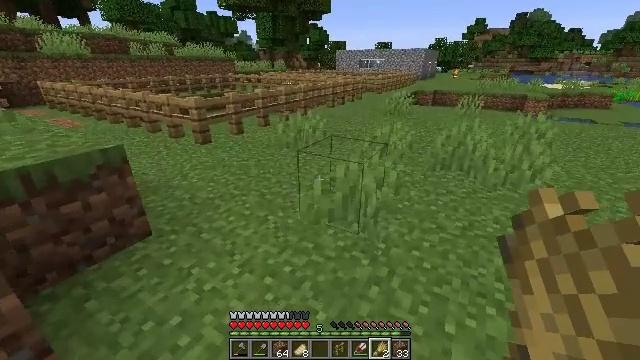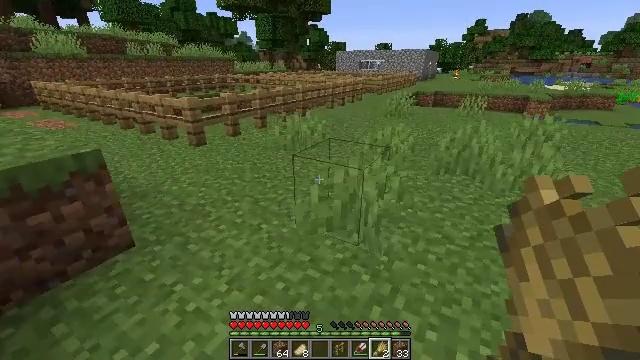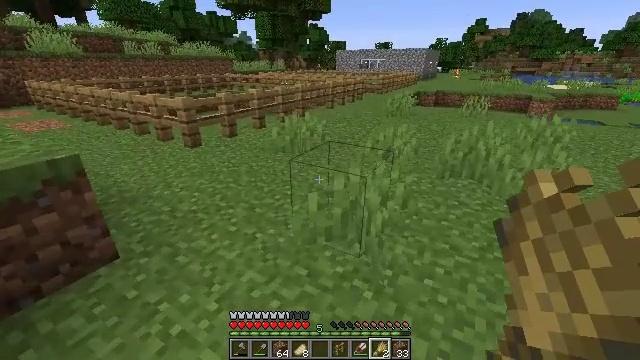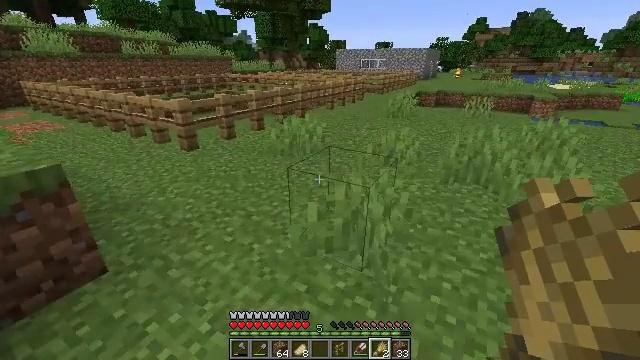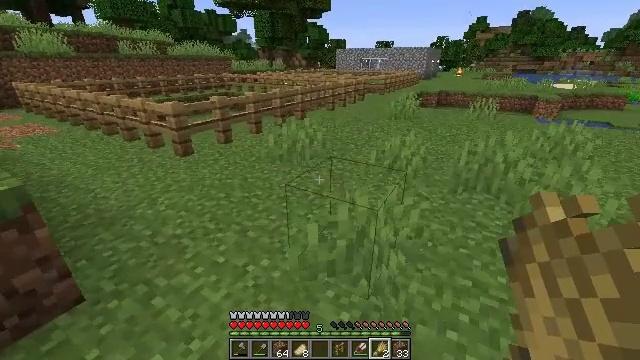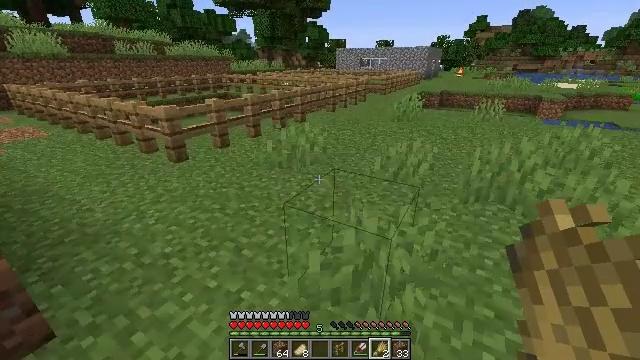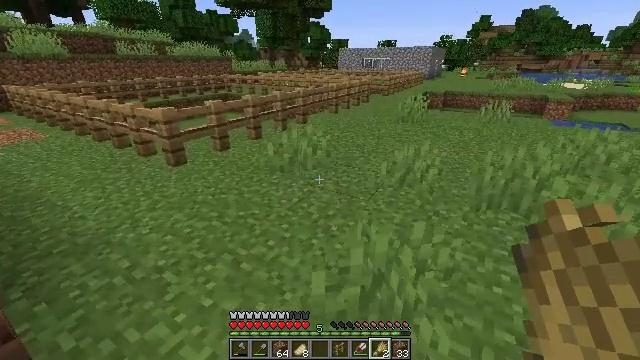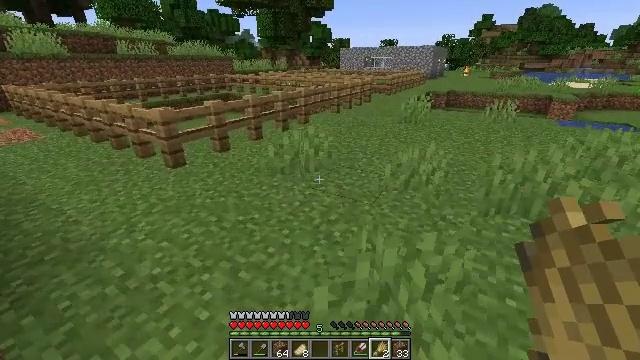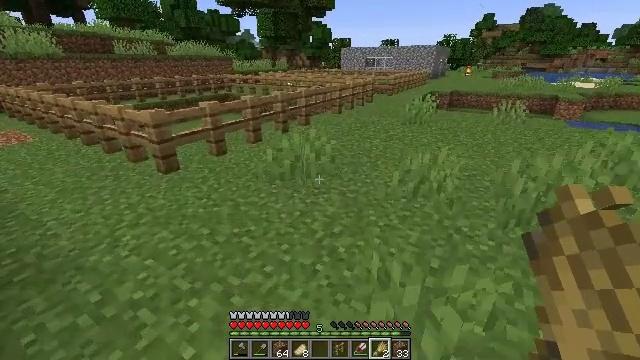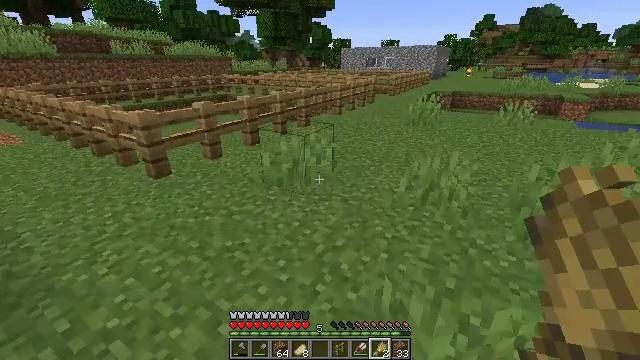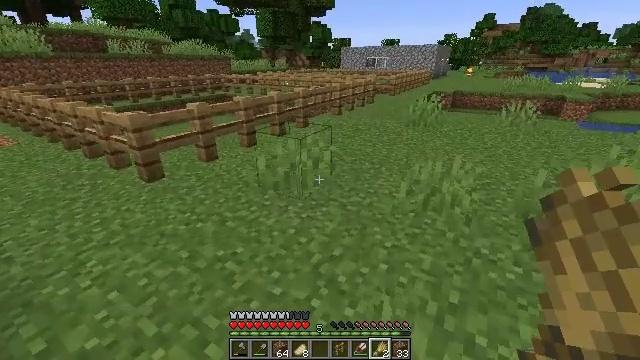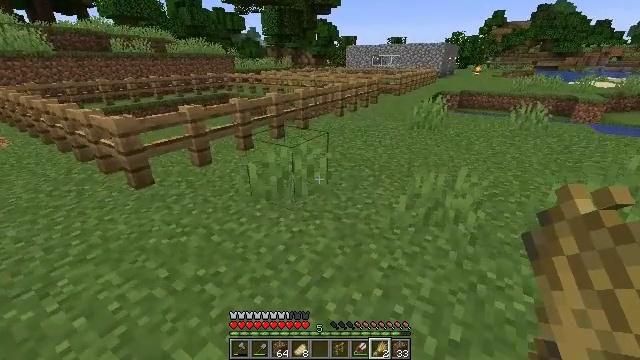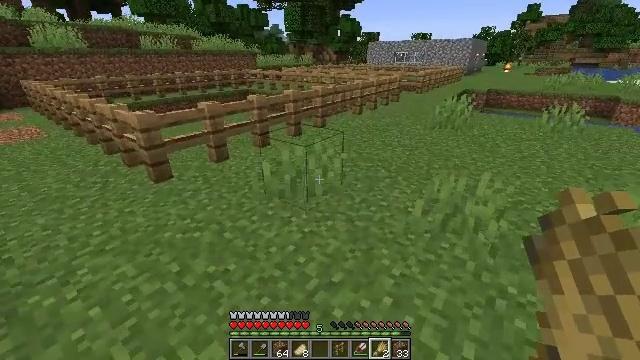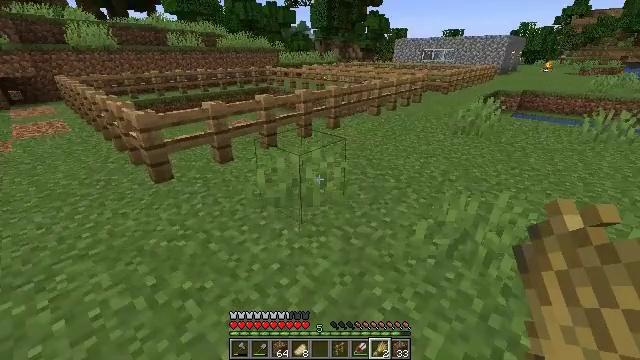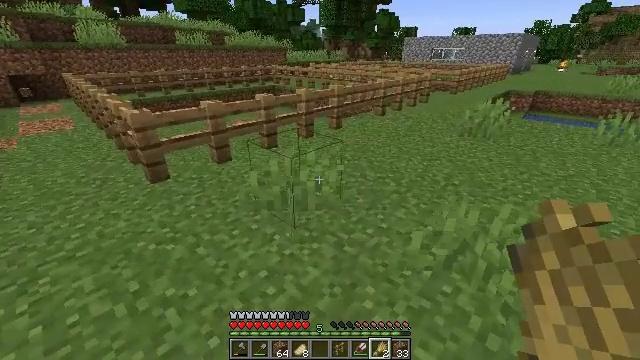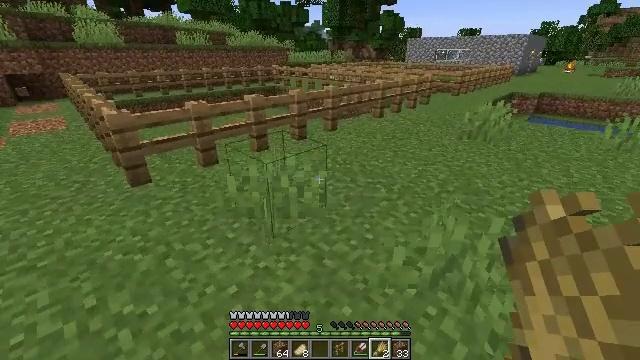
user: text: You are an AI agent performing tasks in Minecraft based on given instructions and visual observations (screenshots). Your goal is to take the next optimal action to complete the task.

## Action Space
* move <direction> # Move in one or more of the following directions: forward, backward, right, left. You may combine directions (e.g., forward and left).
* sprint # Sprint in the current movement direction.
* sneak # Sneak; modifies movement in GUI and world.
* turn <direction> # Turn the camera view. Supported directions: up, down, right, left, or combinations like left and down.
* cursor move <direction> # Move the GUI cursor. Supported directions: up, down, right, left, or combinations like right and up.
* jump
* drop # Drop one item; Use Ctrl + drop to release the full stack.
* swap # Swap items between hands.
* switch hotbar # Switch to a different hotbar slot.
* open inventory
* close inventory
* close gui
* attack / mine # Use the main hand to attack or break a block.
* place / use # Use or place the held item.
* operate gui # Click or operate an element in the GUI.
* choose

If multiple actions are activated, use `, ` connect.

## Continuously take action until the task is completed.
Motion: motion action
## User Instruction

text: Remove the oak fence from its place.
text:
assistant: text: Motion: move forward
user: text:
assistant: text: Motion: move forward
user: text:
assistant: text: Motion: move forward
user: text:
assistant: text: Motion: move forward
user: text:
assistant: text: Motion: move forward
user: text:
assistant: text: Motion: move forward
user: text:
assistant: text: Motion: move forward
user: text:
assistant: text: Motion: move forward
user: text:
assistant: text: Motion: move forward
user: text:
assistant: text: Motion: move forward and move right
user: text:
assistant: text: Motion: move forward and move right, turn left
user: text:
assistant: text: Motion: move forward and move right, turn left
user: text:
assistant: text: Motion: move forward and move right, turn left
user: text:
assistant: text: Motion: move forward and move right, turn left
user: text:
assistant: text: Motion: move forward and move right
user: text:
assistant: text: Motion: move forward and move right, turn left
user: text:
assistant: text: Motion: move forward and move right, turn left
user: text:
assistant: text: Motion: move forward and move right, turn left
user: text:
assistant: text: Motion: move forward and move right, turn left
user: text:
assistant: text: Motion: move forward and move right, turn left
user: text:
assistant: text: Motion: move forward and move right, turn left
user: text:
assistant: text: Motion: move forward and move right, turn left
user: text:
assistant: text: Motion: move forward and move right
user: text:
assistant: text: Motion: move forward and move right
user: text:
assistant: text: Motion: move forward and move right
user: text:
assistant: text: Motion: move forward and move right
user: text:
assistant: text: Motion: move forward and move right
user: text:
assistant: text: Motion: move forward and move right, turn left
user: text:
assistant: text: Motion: move forward and move right, turn left
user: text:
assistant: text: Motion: move forward and move right, turn left